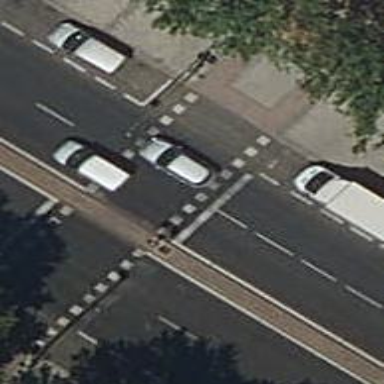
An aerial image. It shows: Road with traffic signals and zebra crossing with traffic signals.